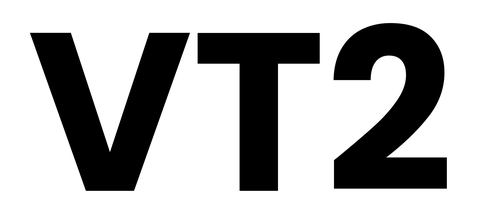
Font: Poppins-Bold